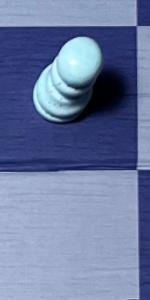
Label: Empty